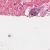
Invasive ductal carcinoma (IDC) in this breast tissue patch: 0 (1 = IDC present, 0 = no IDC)